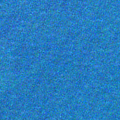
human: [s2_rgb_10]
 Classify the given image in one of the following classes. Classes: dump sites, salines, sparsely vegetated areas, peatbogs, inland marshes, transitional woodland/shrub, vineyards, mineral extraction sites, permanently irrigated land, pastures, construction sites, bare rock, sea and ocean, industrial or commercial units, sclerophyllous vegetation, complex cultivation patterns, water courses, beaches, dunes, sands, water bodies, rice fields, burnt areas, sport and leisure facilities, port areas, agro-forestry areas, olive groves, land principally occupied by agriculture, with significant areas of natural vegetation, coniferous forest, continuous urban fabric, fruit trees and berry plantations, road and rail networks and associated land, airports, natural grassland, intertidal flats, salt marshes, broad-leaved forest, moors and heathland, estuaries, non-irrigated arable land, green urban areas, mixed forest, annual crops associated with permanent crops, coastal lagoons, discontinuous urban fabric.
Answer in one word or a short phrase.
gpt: sea and ocean